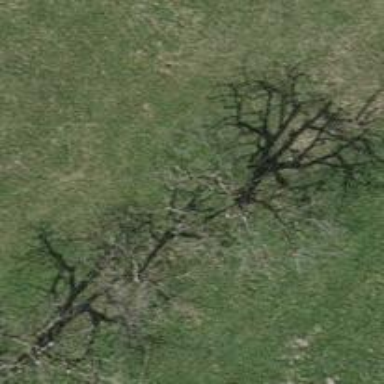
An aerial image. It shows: Beautiful tree in nature.